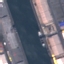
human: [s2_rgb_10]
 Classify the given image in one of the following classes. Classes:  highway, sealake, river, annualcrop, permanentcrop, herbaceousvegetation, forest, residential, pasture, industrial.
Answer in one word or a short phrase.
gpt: River